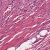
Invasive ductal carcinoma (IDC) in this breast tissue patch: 0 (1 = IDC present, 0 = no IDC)